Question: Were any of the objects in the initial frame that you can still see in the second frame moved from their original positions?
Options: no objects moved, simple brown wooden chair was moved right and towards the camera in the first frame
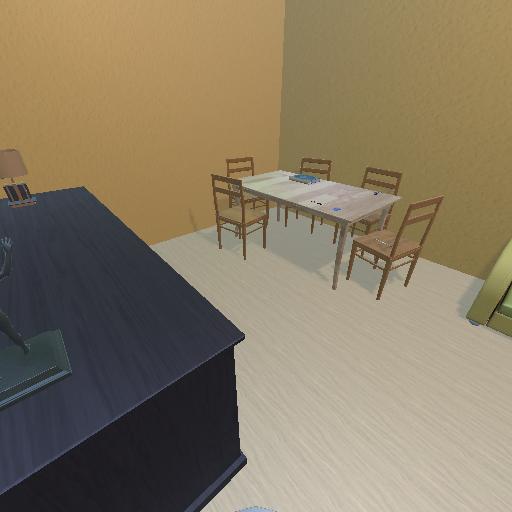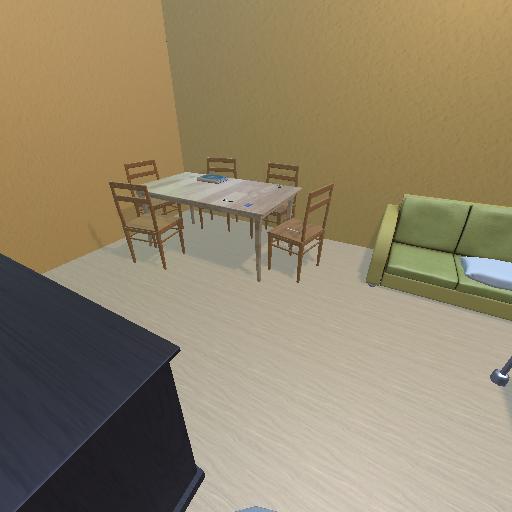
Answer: no objects moved